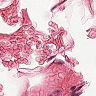
Metastatic tissue present: no